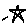
Label: star